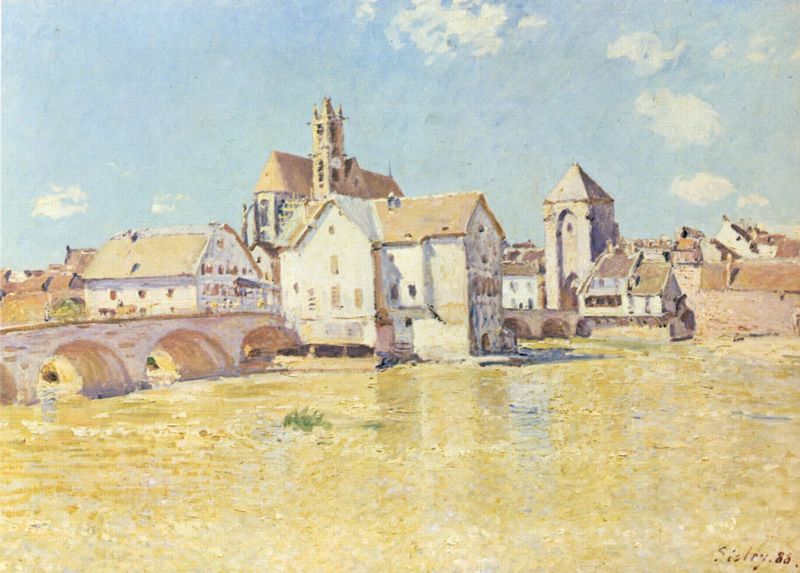
Titel: Brücke von Moret in der Morgensonne
Künstler: Alfred Sisley
Institution: (Privatsammlung)
Schlagwörter: blau, himmel, meer, wasser, weiß, wolken, aquarell, fluss, gelb, himmerl, impressionismus, kirchturm, landschaft, see, stadt, ufer, ausschnitt, braun, fenster, frankreich, grau, hell, licht, orange, pastell, stützen, zeichnung, dach, gebäude, gras, haus, rot, beige, stein, signatur, öl, gräser, häuser, spiegelung, brücke, gewässer, kirche, sonne, hochwasser, insel, pflanze, england, gotik, turm, hellblau, sommer, papier, ansicht, bogen, fassade, fassaden, italien, ort, süden, heiß, mittag, wüste, dorf, dächer, mauer, südfrankreich, rundbogen, bogenbrücke, flus, strom, impressionistisch, widerschein, uhr, grass, tor, stadtansicht, bögen, froh, burg, kirchenturm, türme, steinbrücke, dom, kathedrale, gemäuer, stadttor, spitzbogen, rundbögen, florenz, sisley, spiegelungen, alfred sisley, brücken, brückenbogen, pastellig, fialen, bleu, blaub, turmaufbau